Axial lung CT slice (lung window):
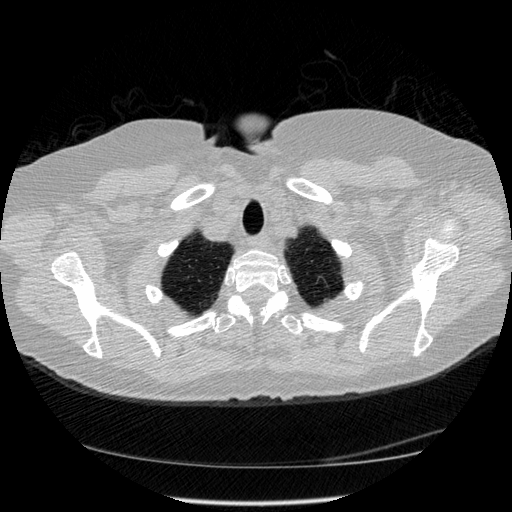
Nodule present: no